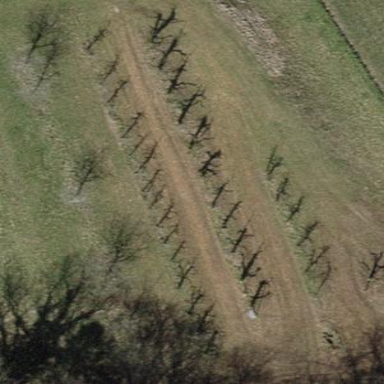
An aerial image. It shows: Orchard.